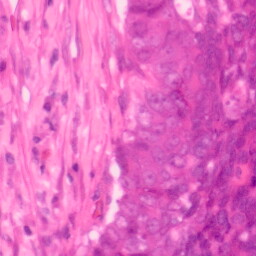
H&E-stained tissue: Colon